【题型】解答题　【知识点】解析几何　【难度】medium
已知双曲线$\frac{x^2}{a^2} - \frac{y^2}{b^2} = 1(a > 0, b > 0)$实轴的一个端点是 $P$，虚轴的一个端点是 $Q$，直线 $PQ$ 与双曲线的一条渐近线的交点为$\left(\frac{1}{2}, \frac{1}{2}\right)$.

(1)求双曲线的方程；

(2)若直线 $y = kx + \frac{1}{k}(0 < k < 1)$ 与曲线 $C$ 有两个不同的交点 $A, B, O$ 是坐标原点，求 $\triangle OAB$ 的面积最小值.
【解答】
【答案】(1) $x^2 - y^2 = 1$

(2) $2\sqrt{5}$

【解析】 (1) 设点 $P(a, 0)$, 点 $Q(0, b)$, 则直线 $PQ$ 的方程为 $\frac{x}{a} + \frac{y}{b} = 1$,

与渐近线 $y = \frac{b}{a}x$ 联立，得 $\begin{cases} \frac{x}{a} + \frac{y}{b} = 1 \\ y = \frac{b}{a}x \end{cases}$, 解之得 $\begin{cases} x = \frac{a}{2} \\ y = \frac{b}{2} \end{cases}$,

即直线 $PQ$ 与双曲线的一条渐近线交点为 $\left(\frac{a}{2}, \frac{b}{2}\right)$,

又直线 $PQ$ 与双曲线的一条渐近线的交点为 $\left(\frac{1}{2}, \frac{1}{2}\right)$,

所以 $\begin{cases} \frac{a}{2} = \frac{1}{2} \\ \frac{b}{2} = \frac{1}{2} \end{cases}$, 即 $a = b = 1$, 因此双曲线方程为 $x^2 - y^2 = 1$.
(2)

设 $A(x_1, y_1), B(x_2, y_2)$, 把 $y = kx + \frac{1}{k}$ 代入 $x^2 - y^2 = 1$,

得 $(1 - k^2)x^2 - 2x - \frac{1}{k^2} - 1 = 0$,

则 $\Delta = 4 + 4(1 - k^2)\left(\frac{1}{k^2} + 1\right) = \frac{4(1 - k^4 + k^2)}{k^2} > 0, x_1 + x_2 = \frac{2}{1 - k^2}, x_1 x_2 = \frac{-\frac{1}{k^2} - 1}{1 - k^2}$,

$|AB| = \sqrt{1 + k^2}|x_1 - x_2| = \sqrt{1 + k^2}\sqrt{(x_1 + x_2)^2 - 4x_1 x_2} = \sqrt{1 + k^2} \cdot \sqrt{\left(\frac{2}{1 - k^2}\right)^2 - 4 \cdot \frac{-\frac{1}{k^2} - 1}{1 - k^2}}$

$= 2\sqrt{1 + k^2} \sqrt{\frac{1}{(1 - k^2)^2} + \frac{\frac{1}{k^2} + 1}{1 - k^2}} = 2\sqrt{1 + k^2} \sqrt{\frac{k^2 + 1 - k^4}{k^2 (1 - k^2)^2}}$

点 $O$ 到直线 $y = kx + \frac{1}{k}$ 的距离 $d = \frac{|\frac{1}{k}|}{\sqrt{k^2 + 1}}$, 所以 $\triangle OAB$ 的面积为

$S = \frac{1}{2}|AB|d = \frac{1}{2} \times 2\sqrt{1 + k^2} \sqrt{\frac{k^2 + 1 - k^4}{k^2(1 - k^2)^2}} \times \frac{|\frac{1}{k}|}{\sqrt{k^2 + 1}} = \frac{1}{k} \times \sqrt{\frac{k^2 + 1 - k^4}{k^2(1 - k^2)^2}} = \sqrt{\frac{k^2 + 1 - k^4}{(k^2 - k^4)^2}}$

令 $t = k^2 - k^4$, 所以 $S = \sqrt{\frac{1 + t}{t^2}} = \sqrt{\left(\frac{1}{t}\right)^2 + \frac{1}{t}}$, 令 $s = \frac{1}{t}$, 则 $S = \sqrt{s^2 + s}$,

因为 $0 < k < 1$, 所以 $0 < k^2 < 1$, 由 $t = -\left(k^2 - \frac{1}{2}\right)^2 + \frac{1}{4}$, 得 $0 < t \leq \frac{1}{4}$, 由 $s = \frac{1}{t}$

得 $s \geq 4$, 由 $S = \sqrt{s^2 + s} = \sqrt{\left(s + \frac{1}{2}\right)^2 - \frac{1}{4}}$, 得 $S \geq \sqrt{16 + 4} = 2\sqrt{5}$,

即当 $s = 4, t = \frac{1}{4}, k^2 = \frac{1}{2}, k = \frac{\sqrt{2}}{2}$ 时, 等号成立,

此时满足 $\Delta > 0$, 所以 $\triangle OAB$ 面积的最小值为 $2\sqrt{5}$.
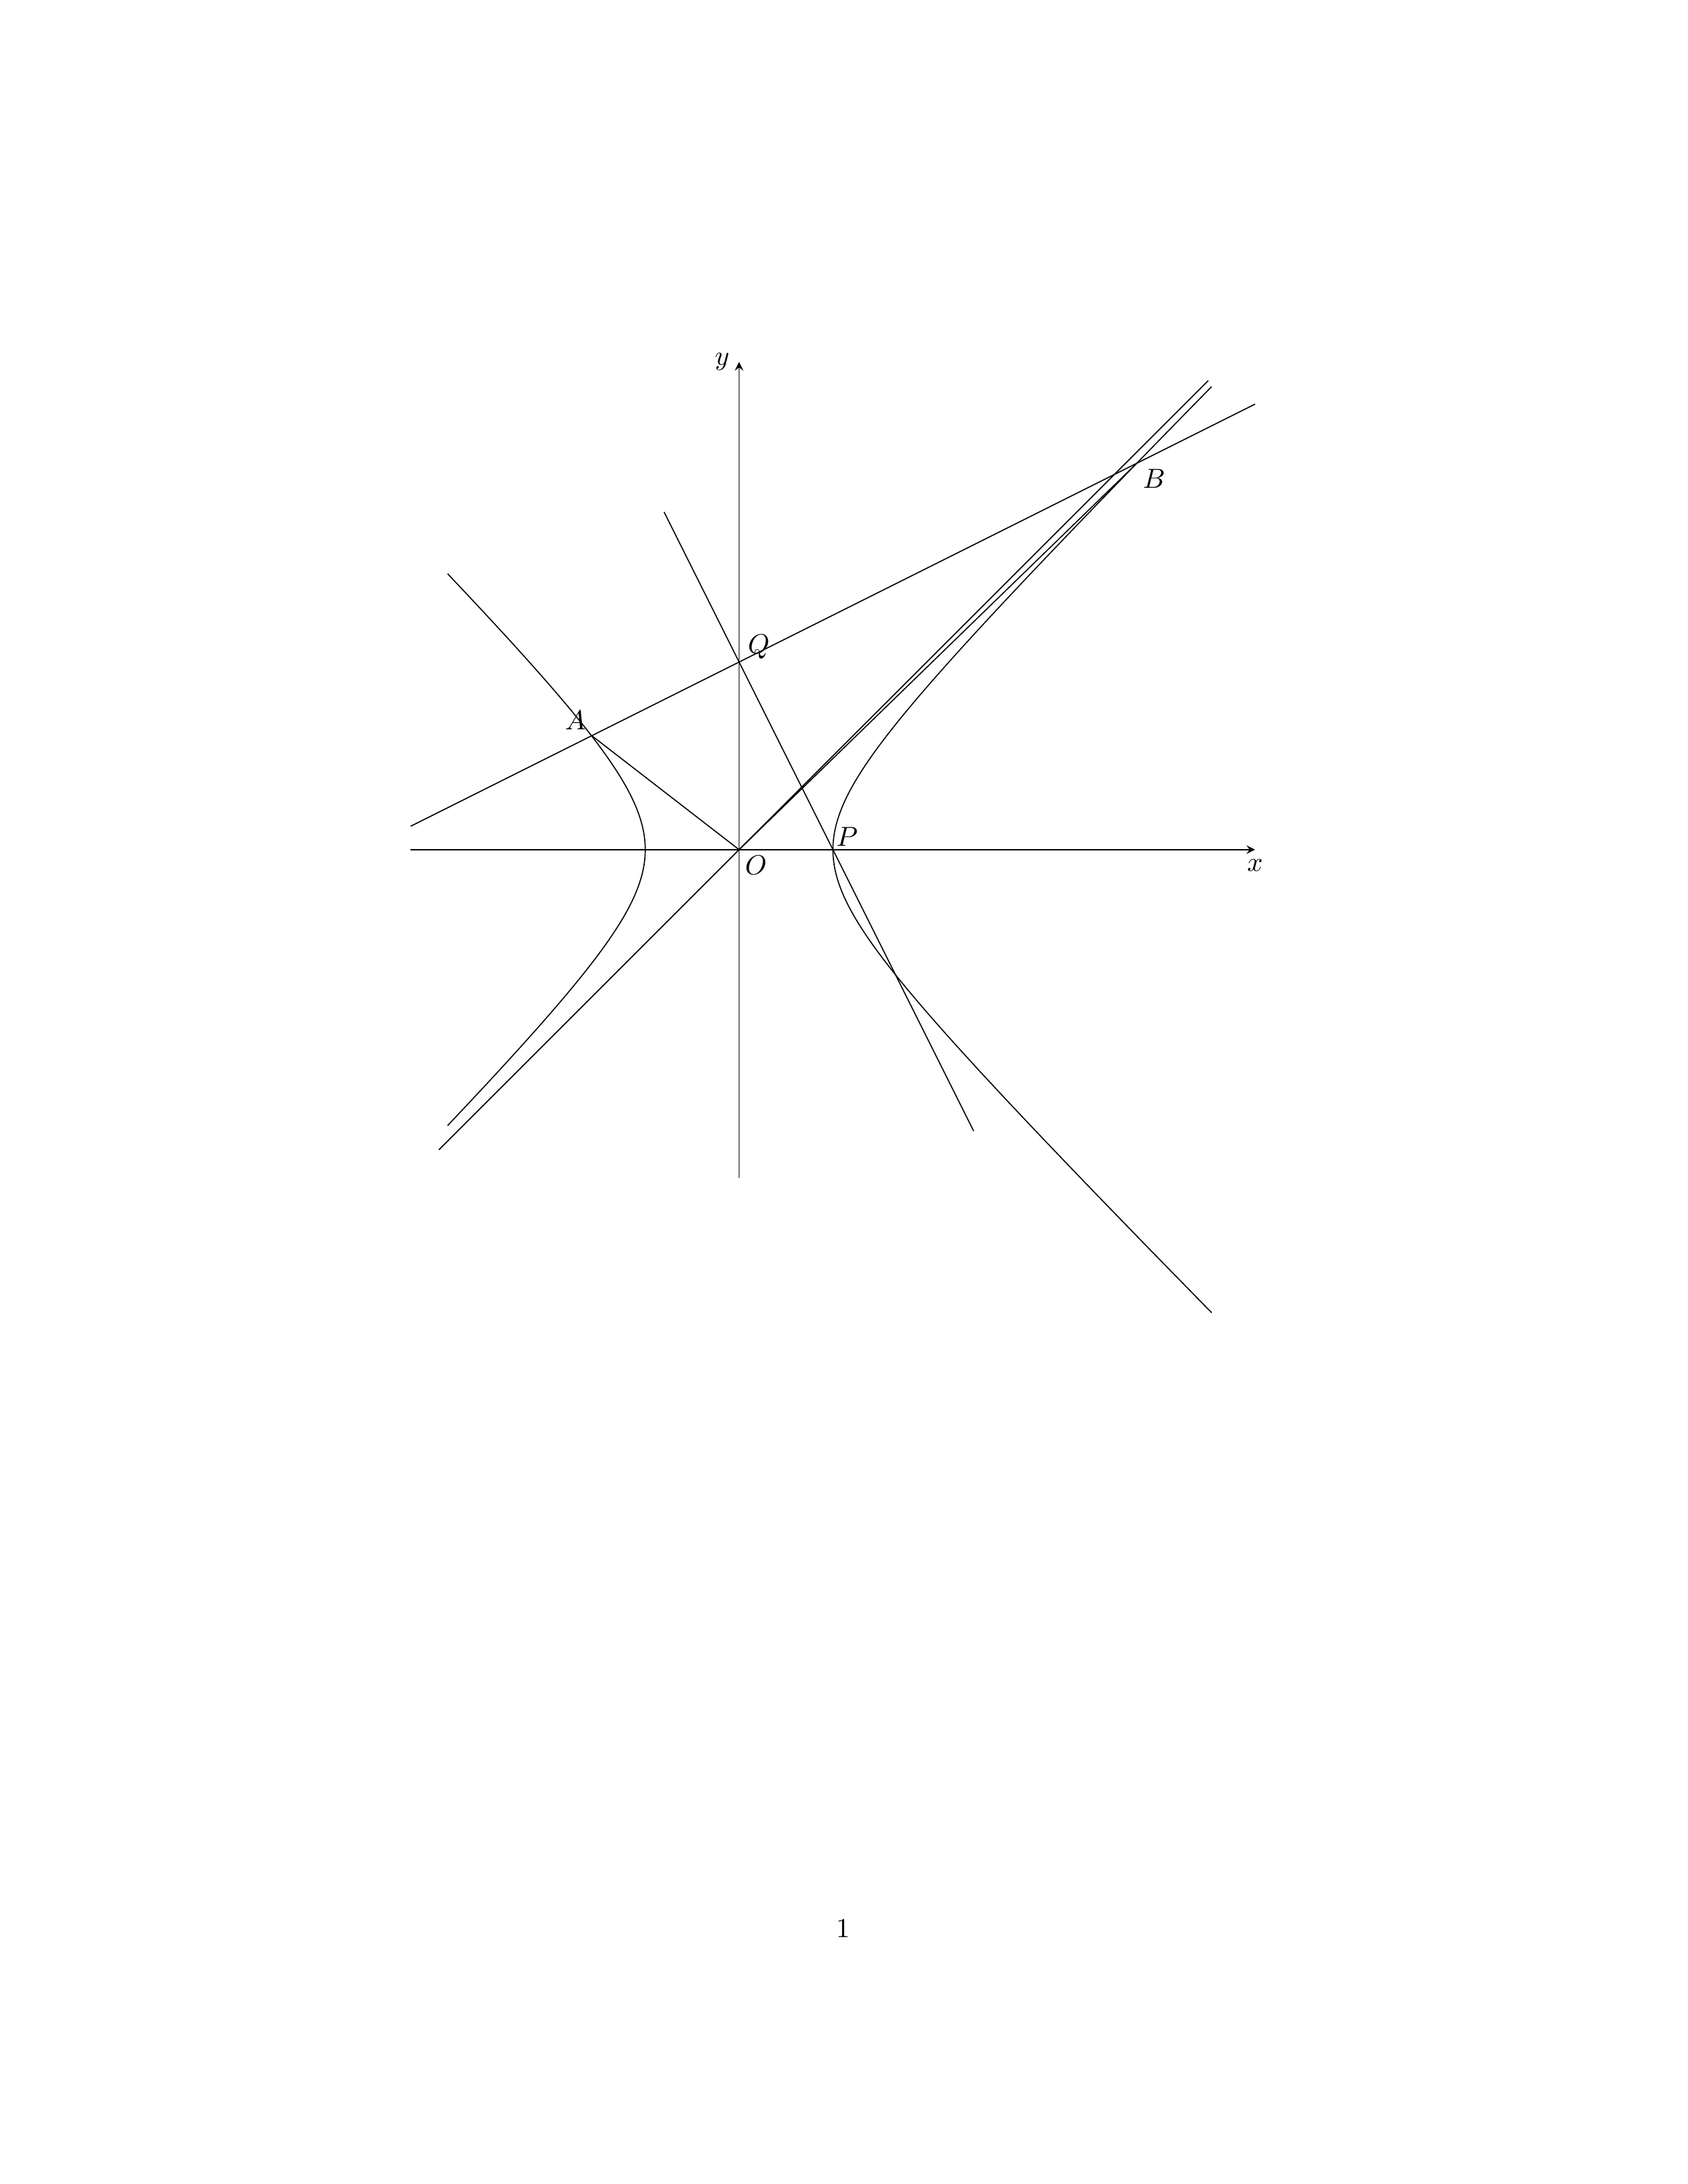